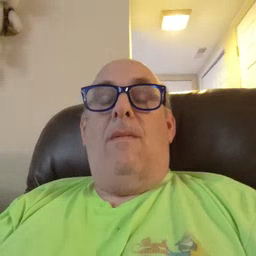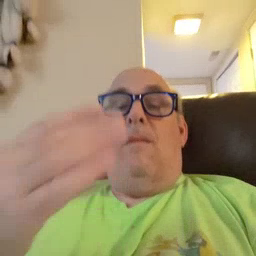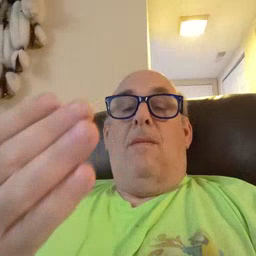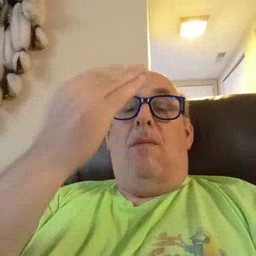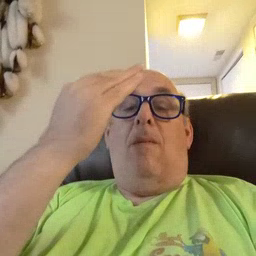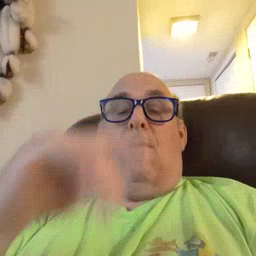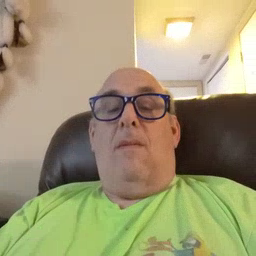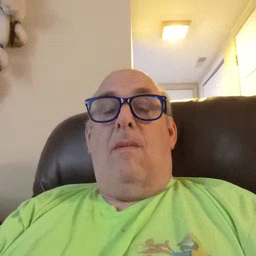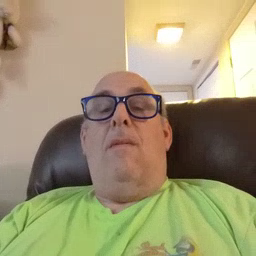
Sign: morning